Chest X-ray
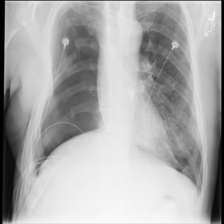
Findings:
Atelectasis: negative
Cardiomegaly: negative
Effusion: negative
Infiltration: positive
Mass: negative
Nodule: negative
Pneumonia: positive
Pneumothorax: negative
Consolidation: negative
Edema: negative
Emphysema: negative
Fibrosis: negative
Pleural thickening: negative
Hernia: negative